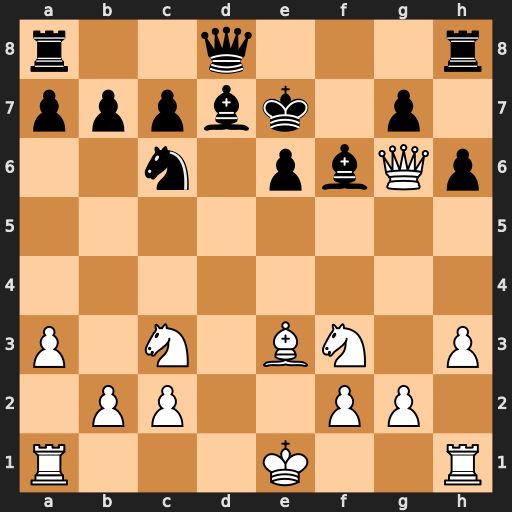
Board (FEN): r2q3r/pppbk1p1/2n1pbQp/8/8/P1N1BN1P/1PP2PP1/R3K2R
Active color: w
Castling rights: KQ
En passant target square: -
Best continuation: Bc5#